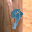
Label: 9